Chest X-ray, AP view. Patient: 24 years old, sex M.
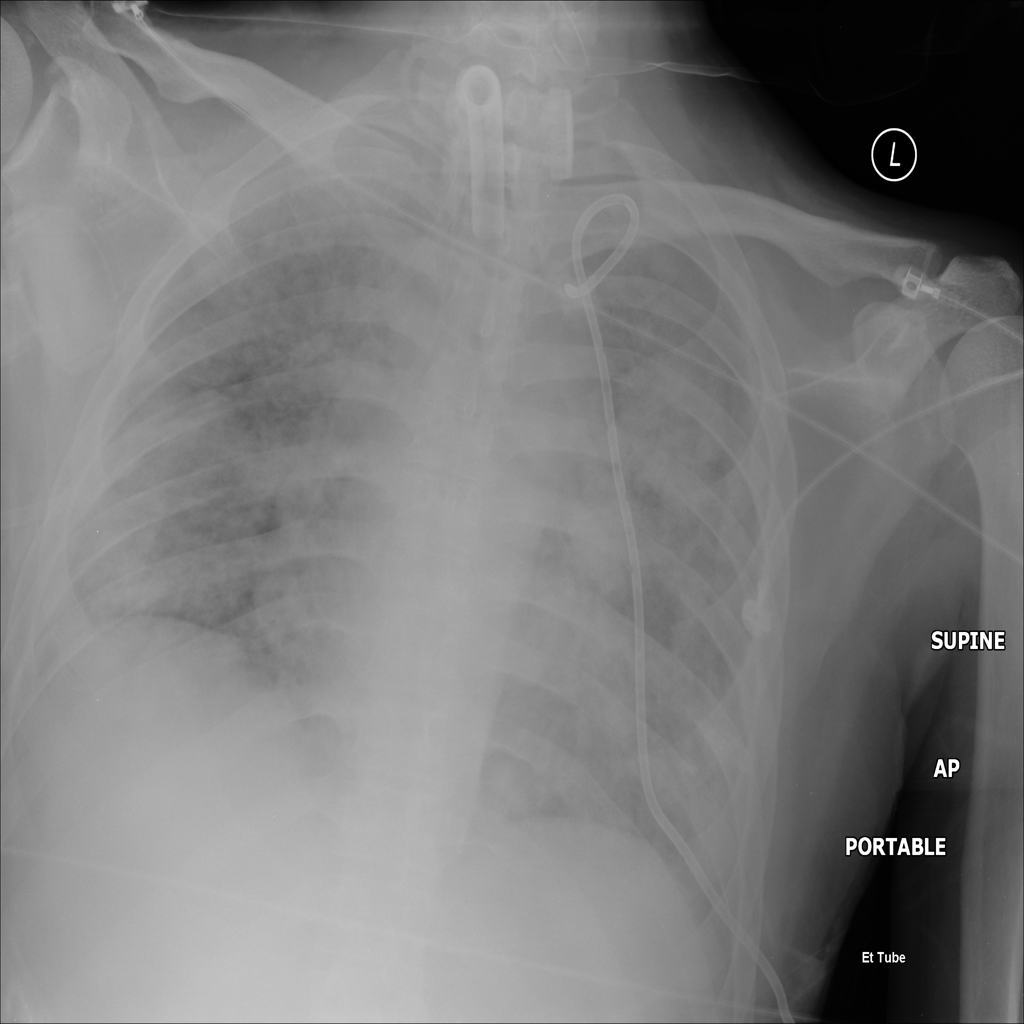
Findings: Infiltration, Mass